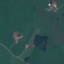
Land use / land cover class: Pasture